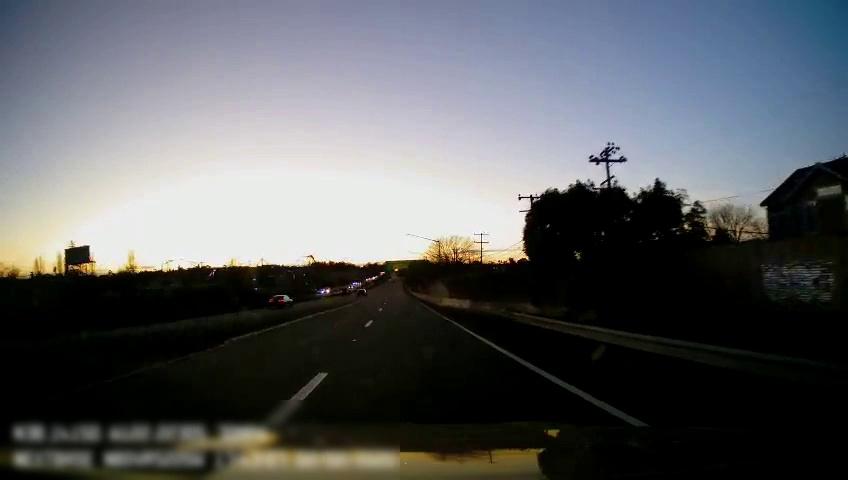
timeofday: Dusk/Dawn/Twilight
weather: Sunny
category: Drivable Space
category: Vehicles | Car
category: Vehicles | Car
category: Lanes | Alternate Lane
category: Lanes | Alternate Lane
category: Lanes | Alternate Lane
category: Traffic | Signs